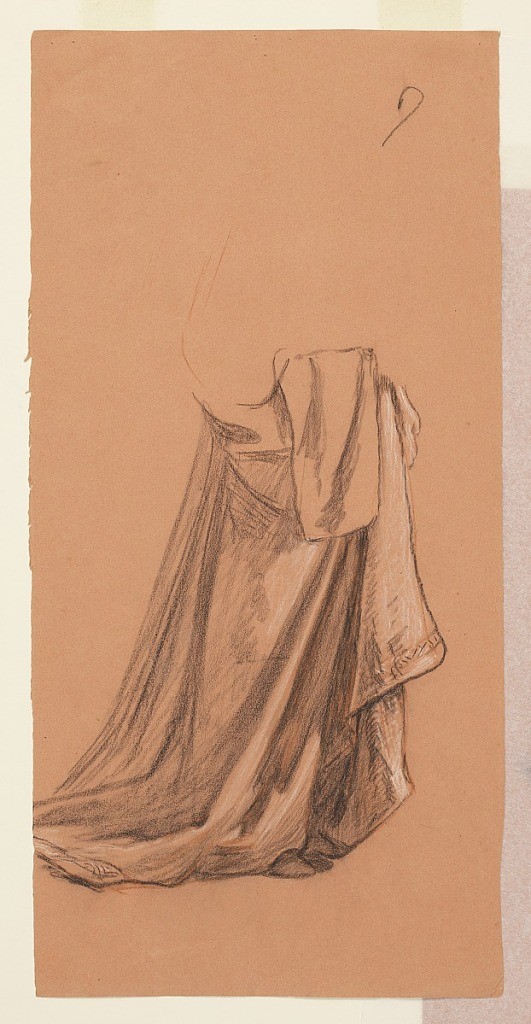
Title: Study for "Wedding Procession"
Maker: Elihu Vedder, American, 1836 – 1923
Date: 1872–1875
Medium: Pastel crayon on paper
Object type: Drawing
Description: Sketch of drapery.